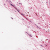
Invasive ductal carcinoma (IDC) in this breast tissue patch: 0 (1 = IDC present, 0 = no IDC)